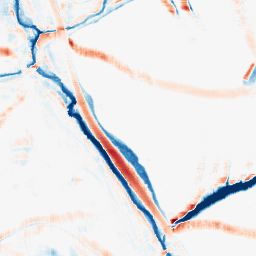
Category: morphological
Decomposition family: morphological_square
Decomposition parameters: operation: average
size: 15
Upsampling method: lanczos
Upsampling parameters: scale: 8
Upsampling scale: 8